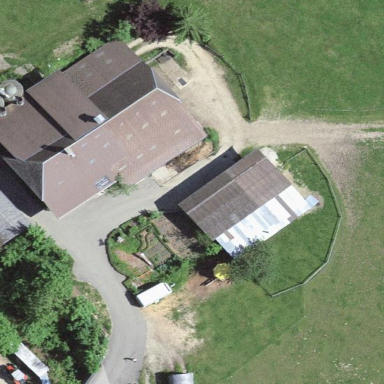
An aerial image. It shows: Shed.